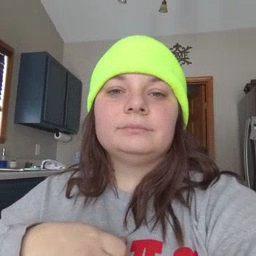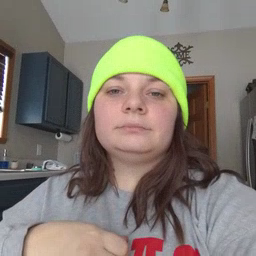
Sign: first